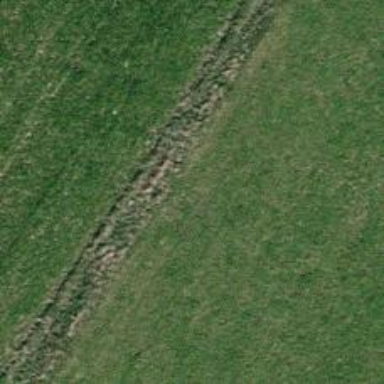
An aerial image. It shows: Hedge barrier.